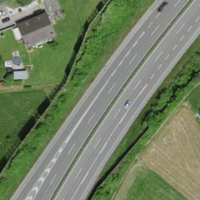
EUNIS habitat code: 57
Species observed at this site:
Milvus milvus
Galium aparine